Question: So I have the following code to set the segmented control background color:
'''
UISegmentedControl * segmentedCtrl = [[UISegmentedControl alloc] initWithFrame:CGRectMake(0, 0, 150, 35)];
[segmentedCtrl setBackgroundImage:[UIImage imageNamed:@"btn-gradient-brown"] forState:UIControlStateNormal barMetrics:UIBarMetricsDefault];
[segmentedCtrl setBackgroundImage:[UIImage imageNamed:@"btn-gradient-brown"] forState:UIControlStateSelected barMetrics:UIBarMetricsDefault];
[segmentedCtrl insertSegmentWithImage:[UIImage imageNamed:@"icon-home.png"] atIndex:0 animated:NO];
[segmentedCtrl insertSegmentWithImage:[UIImage imageNamed:@"icon-star.png"] atIndex:1 animated:NO];
'''
It all works fine except that when I click on the segment I can see the blue button highlighted. How do I disable this highlight? Here's a screenshot of my problem:

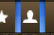
Answer: UISegmentControl has a Divider between two segments. By using the following code you can change the divider background.
'''
[segmentedCtrl setDividerImage:[UIImage imageNamed:@"divider_selected.png"] forLeftSegmentState:UIControlStateSelected rightSegmentState:UIControlStateNormal barMetrics:UIBarMetricsDefault];
[segmentedCtrl setDividerImage:[UIImage imageNamed:@"divider_normal.png"] forLeftSegmentState:UIControlStateNormal rightSegmentState:UIControlStateNormal barMetrics:UIBarMetricsDefault];
'''
Where divider_selected.png is a image which you used for selected state. Where as divider_normal.png is a image which you used for normal state.
Hope this will help....